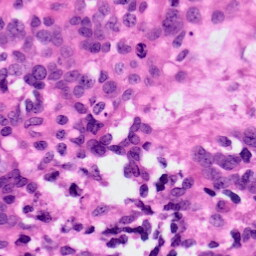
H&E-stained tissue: Ovarian